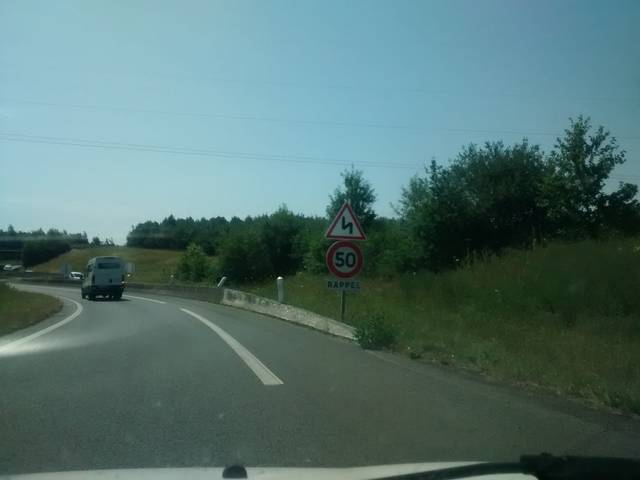
Region: France
Coordinates: 48.142, -1.695